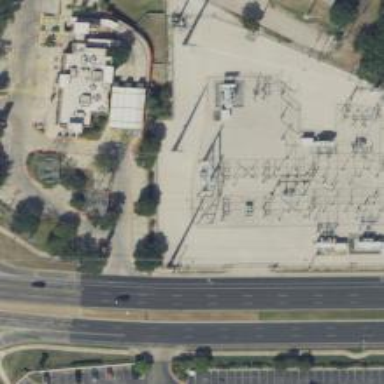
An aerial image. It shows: Switch used for power control.